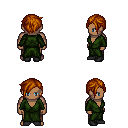
a pixel art fantasy rpg character, male body template, human, dark skin, green robe, robe skirt, brunette pixie cut hairstyle, black shoes, four views (front, back, left, right), 2x2 character sprite sheet, small pixel art, hard edges, no anti-aliasing